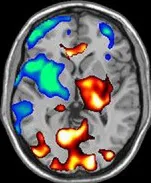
Neuroimaging findings of patient 2.
18F-FDG PET images.
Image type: radiology (pet)